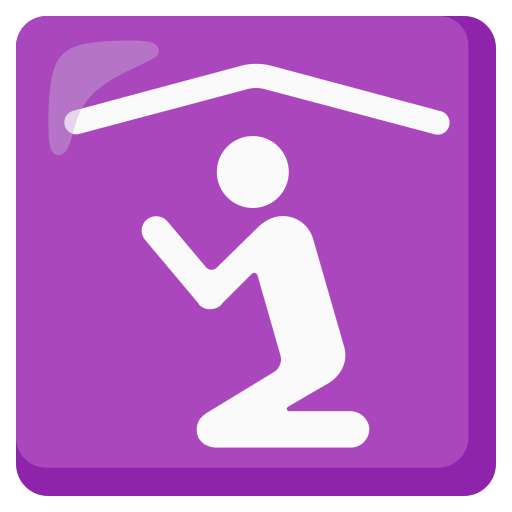
Emoji: 🛐